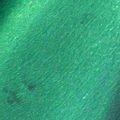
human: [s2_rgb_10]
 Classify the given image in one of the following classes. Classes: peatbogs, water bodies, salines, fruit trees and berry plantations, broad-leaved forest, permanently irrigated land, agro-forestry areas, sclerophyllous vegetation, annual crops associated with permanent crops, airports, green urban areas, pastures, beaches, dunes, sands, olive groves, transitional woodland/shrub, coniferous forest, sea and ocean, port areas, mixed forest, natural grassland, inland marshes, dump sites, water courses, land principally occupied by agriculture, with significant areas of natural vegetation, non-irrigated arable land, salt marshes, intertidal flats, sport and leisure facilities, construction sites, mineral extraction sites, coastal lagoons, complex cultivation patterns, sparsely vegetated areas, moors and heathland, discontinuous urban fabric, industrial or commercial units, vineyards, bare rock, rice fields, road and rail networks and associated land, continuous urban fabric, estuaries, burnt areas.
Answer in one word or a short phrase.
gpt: sea and ocean